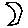
Label: moon